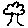
Label: tree